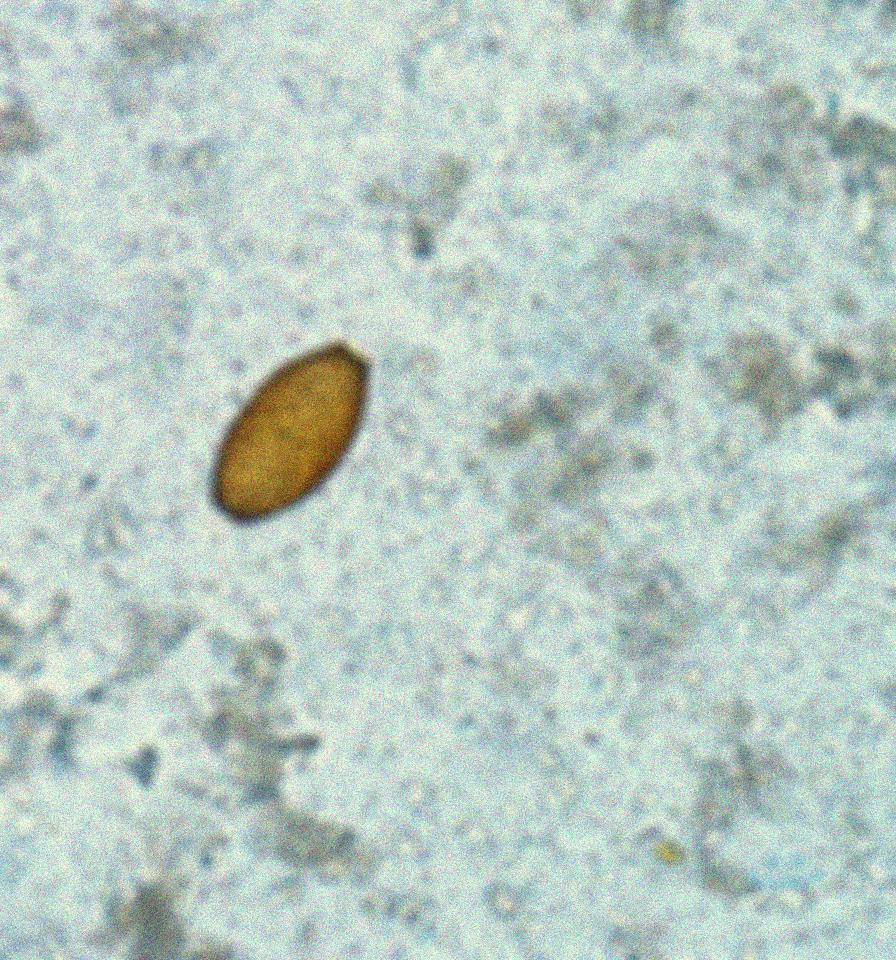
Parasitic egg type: Trichuris trichiura